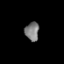
Tissue: prostate
Cell type: T cells
Senescence score: 0.7597
Nuclear area (px): 258
Mean DAPI intensity: 122.601